Interaction volume radius: 5 \u00c5
Interaction volume height: 10 \u00c5
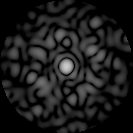
Disorder parameter: 0.8402